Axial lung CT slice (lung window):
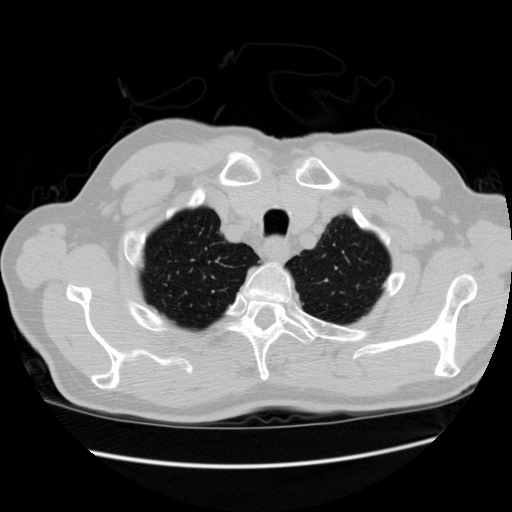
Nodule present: no